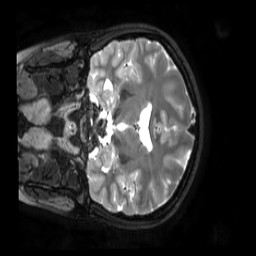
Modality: T2w
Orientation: coronal
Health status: healthy
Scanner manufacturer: philips
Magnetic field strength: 3 T
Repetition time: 2.5 s
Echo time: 0.25 s